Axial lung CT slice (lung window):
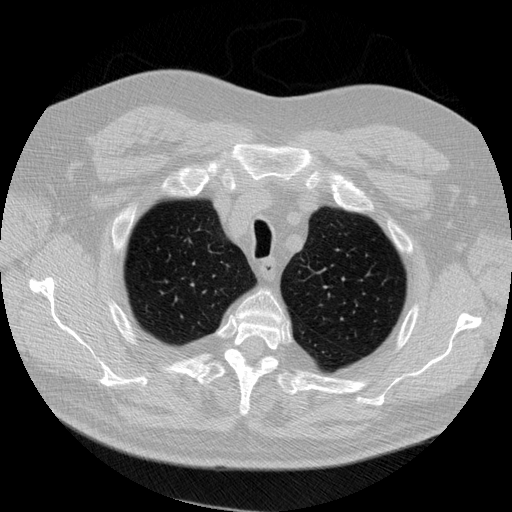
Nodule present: no